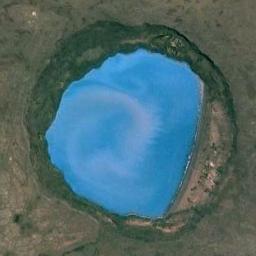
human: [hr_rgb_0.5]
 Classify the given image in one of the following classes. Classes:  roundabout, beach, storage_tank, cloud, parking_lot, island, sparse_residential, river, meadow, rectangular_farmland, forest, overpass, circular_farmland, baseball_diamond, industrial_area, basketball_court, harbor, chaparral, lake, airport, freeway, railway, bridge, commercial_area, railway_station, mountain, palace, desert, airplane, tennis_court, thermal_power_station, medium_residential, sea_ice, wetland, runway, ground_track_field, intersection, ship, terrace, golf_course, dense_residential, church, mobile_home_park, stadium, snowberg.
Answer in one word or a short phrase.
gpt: lake